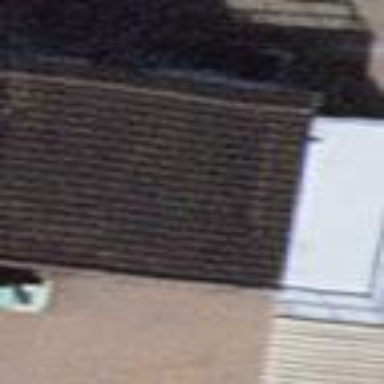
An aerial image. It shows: Building with tiled roof.